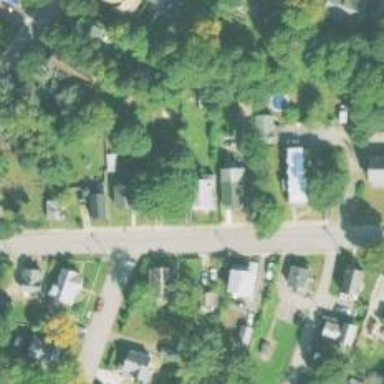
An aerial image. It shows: Residential driveway serving as service road.